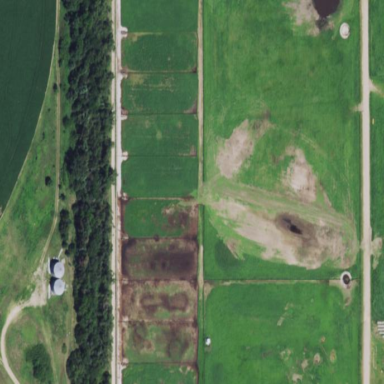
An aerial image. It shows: Animal breeding facility.